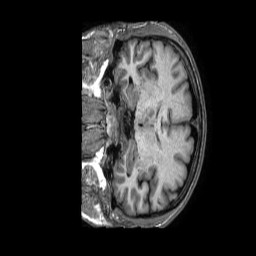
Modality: T1w
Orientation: coronal
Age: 56
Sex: male
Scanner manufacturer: philips
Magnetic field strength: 1.5 T
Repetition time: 0.007088 s
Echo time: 0.003205 s